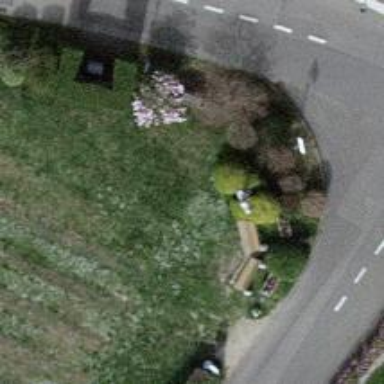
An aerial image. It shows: Wayside cross with historic significance.